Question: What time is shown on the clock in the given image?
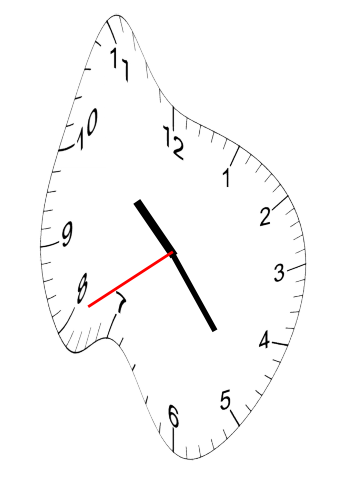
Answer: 10:23:40